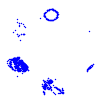
Particle: proton